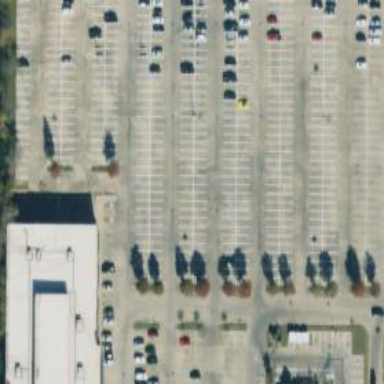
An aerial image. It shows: Parking space is available.